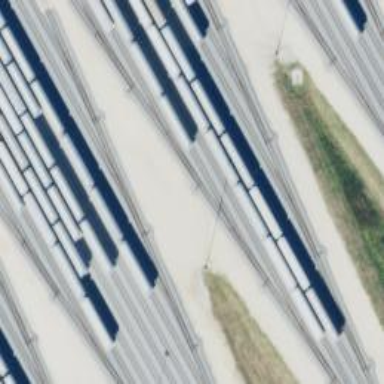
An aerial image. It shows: Railway yard used for servicing trains.